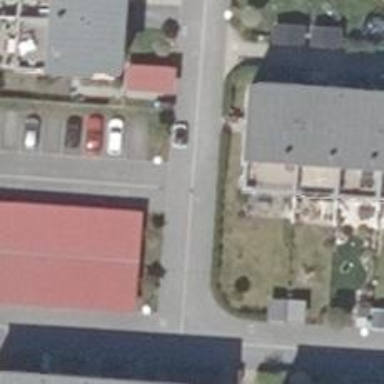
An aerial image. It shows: Living street.